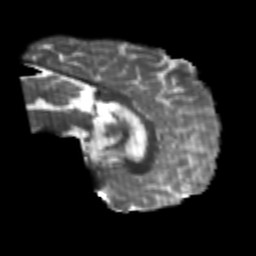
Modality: T2w
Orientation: sagittal
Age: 22
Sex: male
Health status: healthy
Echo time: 0.074 s